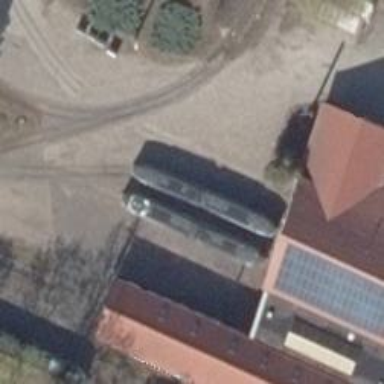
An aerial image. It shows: Siding for tram service along the railway.